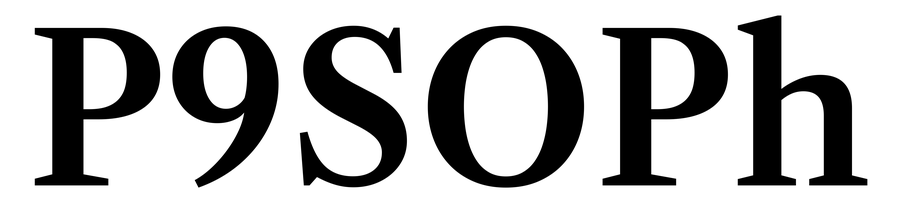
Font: LibreCaslonText_SemiBold